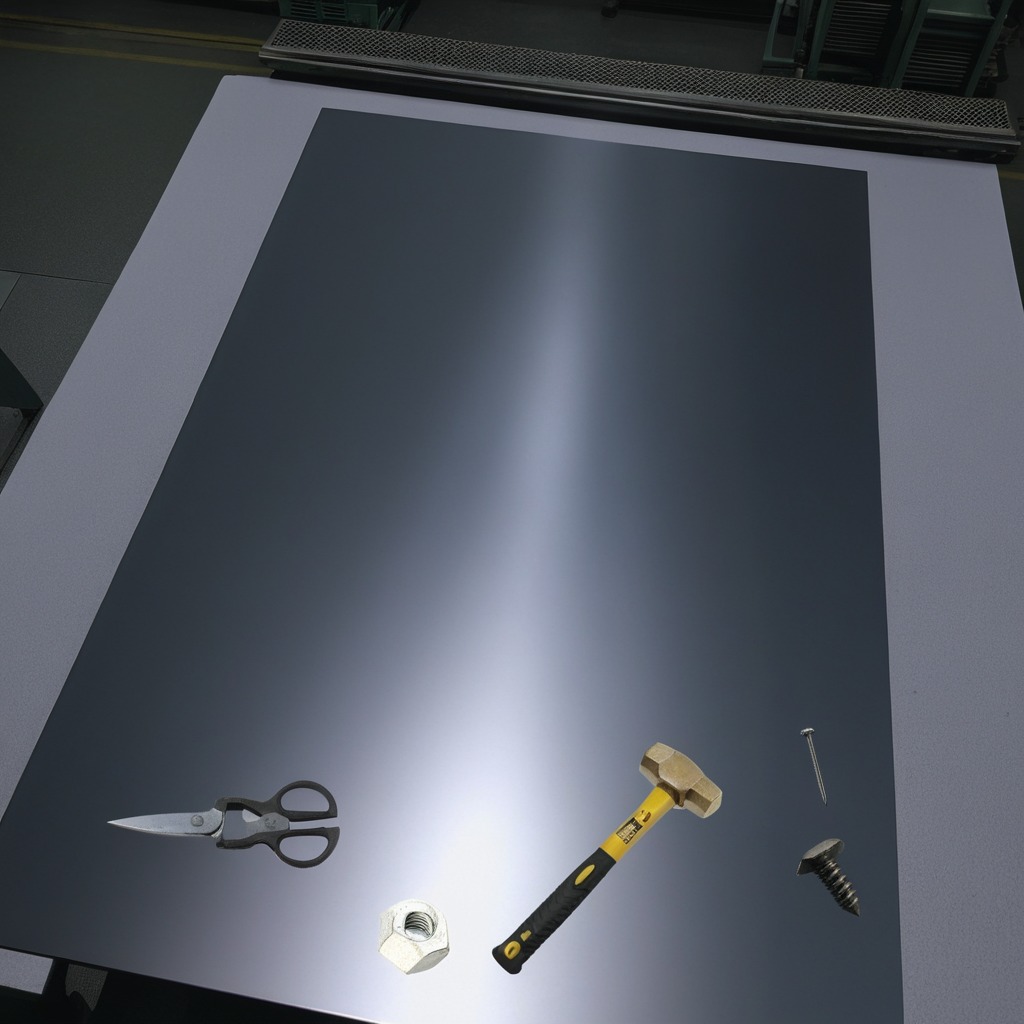
A metal machine screw, an iron nail, a hammer, a metal nut, and a pair of scissors are lying on the clean empty table in the basement in the evening.